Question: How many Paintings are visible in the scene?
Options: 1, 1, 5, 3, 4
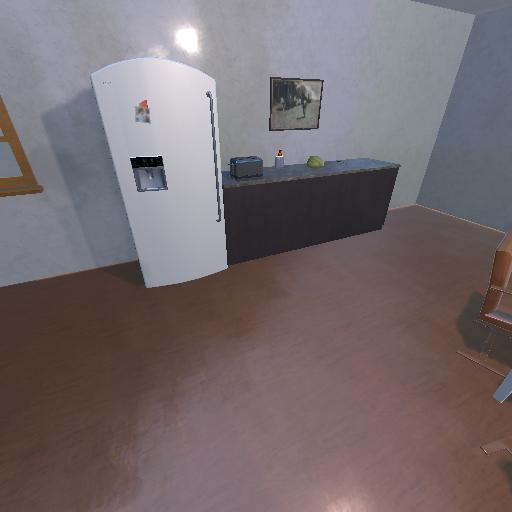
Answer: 1